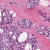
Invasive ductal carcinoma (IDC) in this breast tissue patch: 1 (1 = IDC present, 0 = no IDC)